Question: I have this HTML5 code:
'''
<div id = 'nav'>
<ul>
<a href = ''>
<li>HOME</li>
</a>
<a href = ''>
<li class = 'final_nav'>FAQ</li>
</a>
</ul>
</div>
'''
And this CSS stylesheet:
'''
#nav {
border: 1px solid #000;
padding: 5px;
background-color: #E5E5E5;
}
#nav li {
border-left: 1px solid #000;
padding: 22px;
display: inline;
}
#nav li:hover{
background-color: #A9A9A9;
}
.final_nav {
border-right: 1px solid #000;
}
#nav a {
display: inline-block;
}
#nav a:hover {
text-decoration: none;
}
'''
But when I hover over a 'nav li', the 'the background-color: #A9A9A9' property doesn't work as I would like it to:

How do I alter the CSS so that the dark-grey background will take up the whole 'li' but not the borders?Thanks
:
Sorry, I realised this code works perfectly when alone, but when I include the parent div, the code then produces the error above. Here is the whole header code:
HTML:
'''
<div id = 'header'>
<h1>CONTEST CODING</h1>
<p>The free programming competition for everyone</p>
<div id = 'nav'>
<ul>
<a href = ''>
<li>HOME</li>
</a>
<a href = ''>
<li class = 'final_nav'>FAQ</li>
</a>
</ul>
</div>
</div>
'''
CSS:
'''
body {
margin: auto;
width: 960px;
font-family: Helvetica, sans-serif;
font-size: 16px;
}
#header {
text-align: center;
}
#nav {
border: 1px solid #000;
padding: 5px;
background-color: #E5E5E5;
}
#nav li {
border-left: 1px solid #000;
padding: 22px;
display: inline;
}
#nav li:hover{
background-color: #A9A9A9;
}
.final_nav {
border-right: 1px solid #000;
}
#nav a:hover {
text-decoration: none;
}
'''
Can anyone now help me with my 'background-color' problem?
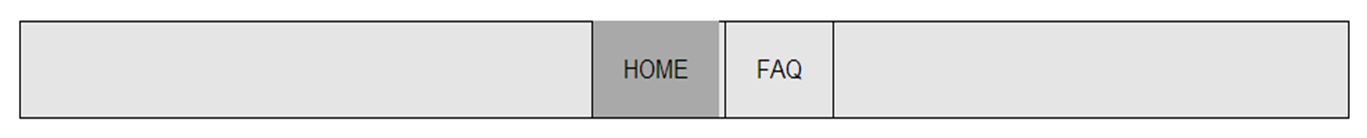
Answer: As far as I know, wrapping '<li>' elements in ancor tags is not the best way to do this. It's the other way around. If you switch it over, then all your CSS works fine.
'''
<div id = 'nav'>
<ul>
<li>
<a href = ''>HOME</a>
</li>
<li class="final_nav">
<a href = ''>FAQ</a>
</li>
</ul>
</div>
'''
<URL>